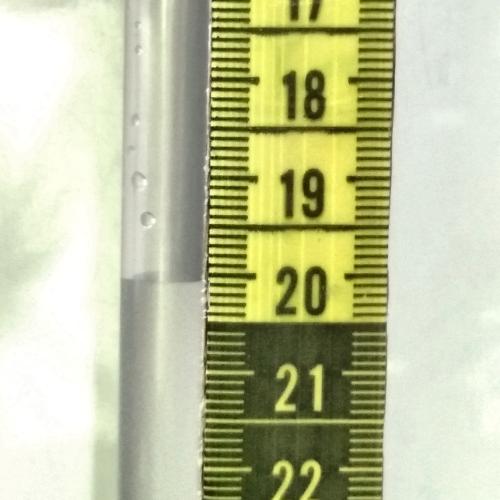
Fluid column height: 20.1 cm